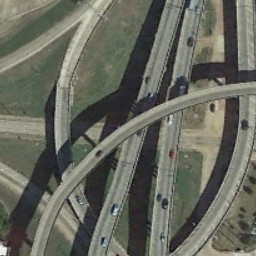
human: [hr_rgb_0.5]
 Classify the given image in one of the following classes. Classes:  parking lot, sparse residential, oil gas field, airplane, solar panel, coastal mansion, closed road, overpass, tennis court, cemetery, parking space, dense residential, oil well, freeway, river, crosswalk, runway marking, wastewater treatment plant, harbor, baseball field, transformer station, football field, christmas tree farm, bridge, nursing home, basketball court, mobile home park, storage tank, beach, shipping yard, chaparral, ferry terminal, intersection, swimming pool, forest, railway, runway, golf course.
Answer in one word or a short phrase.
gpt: overpass